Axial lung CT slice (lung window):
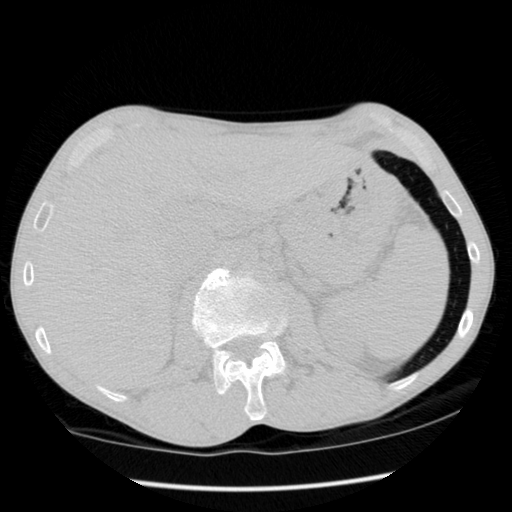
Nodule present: no